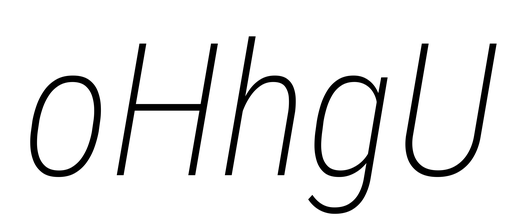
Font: Roboto-Italic_Condensed_ExtraLight_Italic